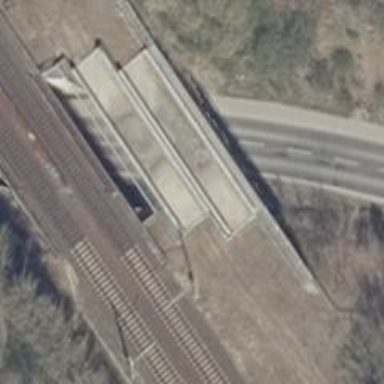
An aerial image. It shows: Bridge with beam structure.